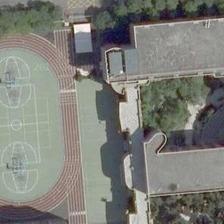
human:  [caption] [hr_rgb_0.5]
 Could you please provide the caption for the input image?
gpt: some green trees are around a playground and a large building .

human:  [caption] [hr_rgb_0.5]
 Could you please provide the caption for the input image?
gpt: many green trees are around a playground and a large building .

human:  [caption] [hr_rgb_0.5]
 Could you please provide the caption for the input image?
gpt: a playground which is not very big is next to this building .

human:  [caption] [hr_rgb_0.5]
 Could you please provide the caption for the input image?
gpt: a playground and a building are surrounded by green trees .

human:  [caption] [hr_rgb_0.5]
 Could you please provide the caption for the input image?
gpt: many green trees are around a playground and a large building .